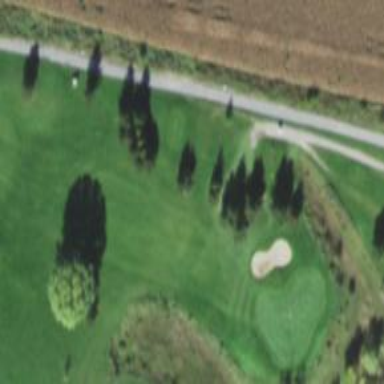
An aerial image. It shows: View of golf hole.